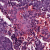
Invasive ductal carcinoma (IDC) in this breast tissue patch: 1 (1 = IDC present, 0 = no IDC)